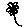
Label: flower